Field crop: tomato
Growth stage: 1
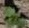
Species: solanum